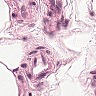
Metastatic tissue present: no